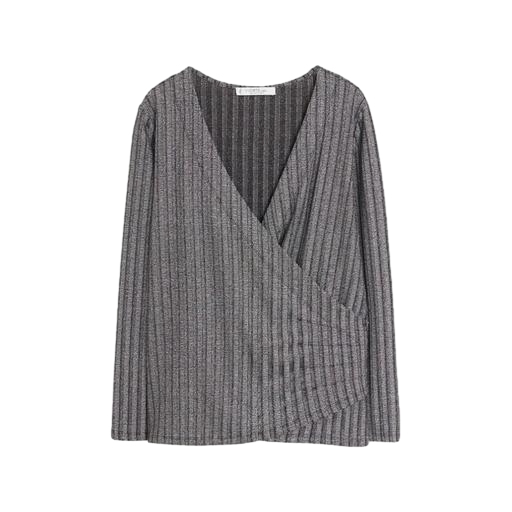
gray pleat wrap front top, gray faux-wrap blouse, gray striped split-neck top, white background